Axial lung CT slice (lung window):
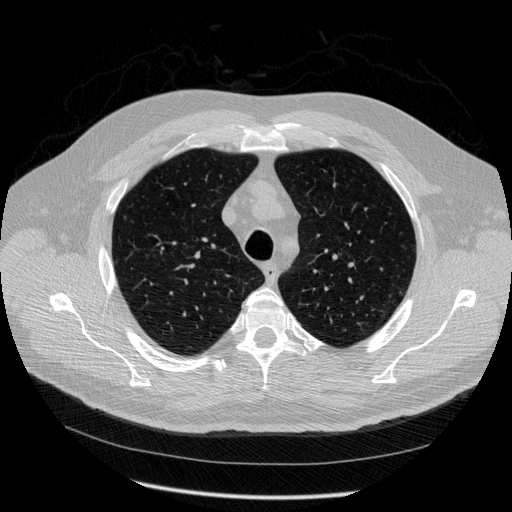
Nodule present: no